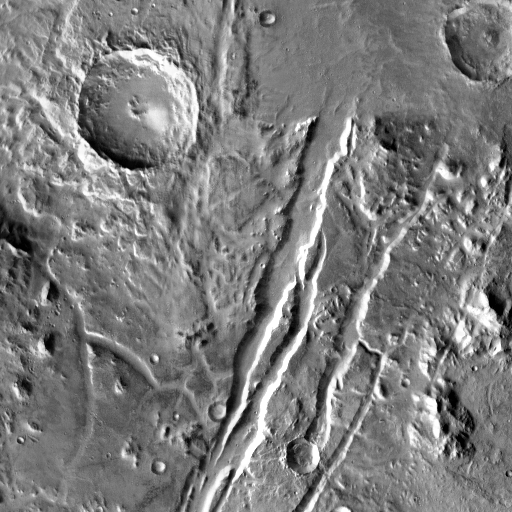
Crater classes present: Background, Other, Layered